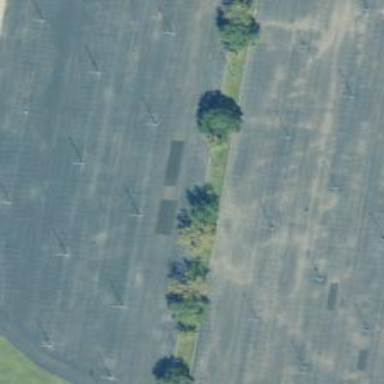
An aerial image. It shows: Parking lot belonging to the Family Worship Center.